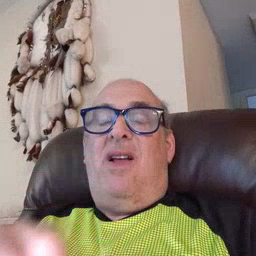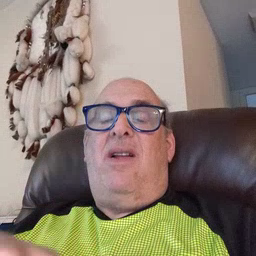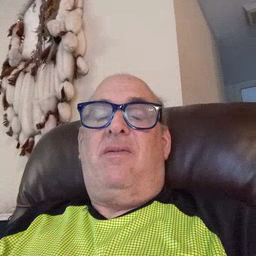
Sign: nuts